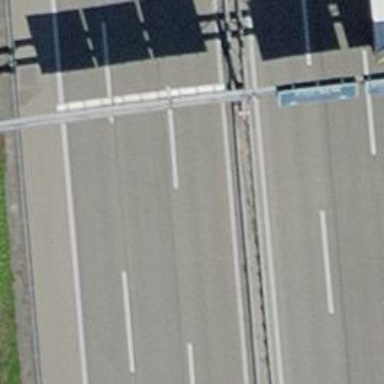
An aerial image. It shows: Gantry structure.